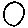
Label: circle